Question: Here is an example image of a datagridview.
I'd like to make this row based so instead of a cell being selected I'd like the entire row to be selected. The rows/cells are read only so no cell needs to be edited. also I like to remove the leftmost side where the > is.
(Crappy image found via google)

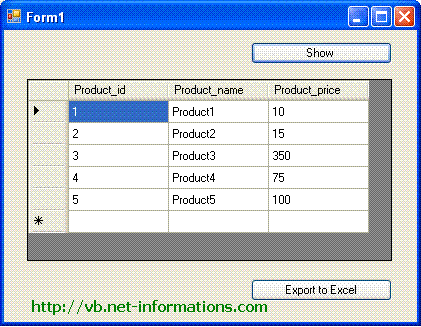
Answer: '''
myGrid.RowHeadersVisible = false;
myGrid.SelectionMode = DataGridViewSelectionMode.FullRowSelect;
'''
You can set these properties in code as above, or via the designer. 'RowHeadersVisible' is under the 'Appearance' section. 'SelectionMode' is under the 'Behavior' section.